Question: I get this error:
'''
No unexpired provisioning profiles found that contain any of the keychain's signing certificates
'''
and part of the problem is that my bundle id is incorrect. But when I try to edit it in xCode, it is grayed out (uneditable).
So I tried to edit it in the Project -> info screen, but in my case I didn't have anything there.
I also edited it in the .plist file, but that didn't make any impact.

Would anyone please be able to help me resolve this.
Thank you.
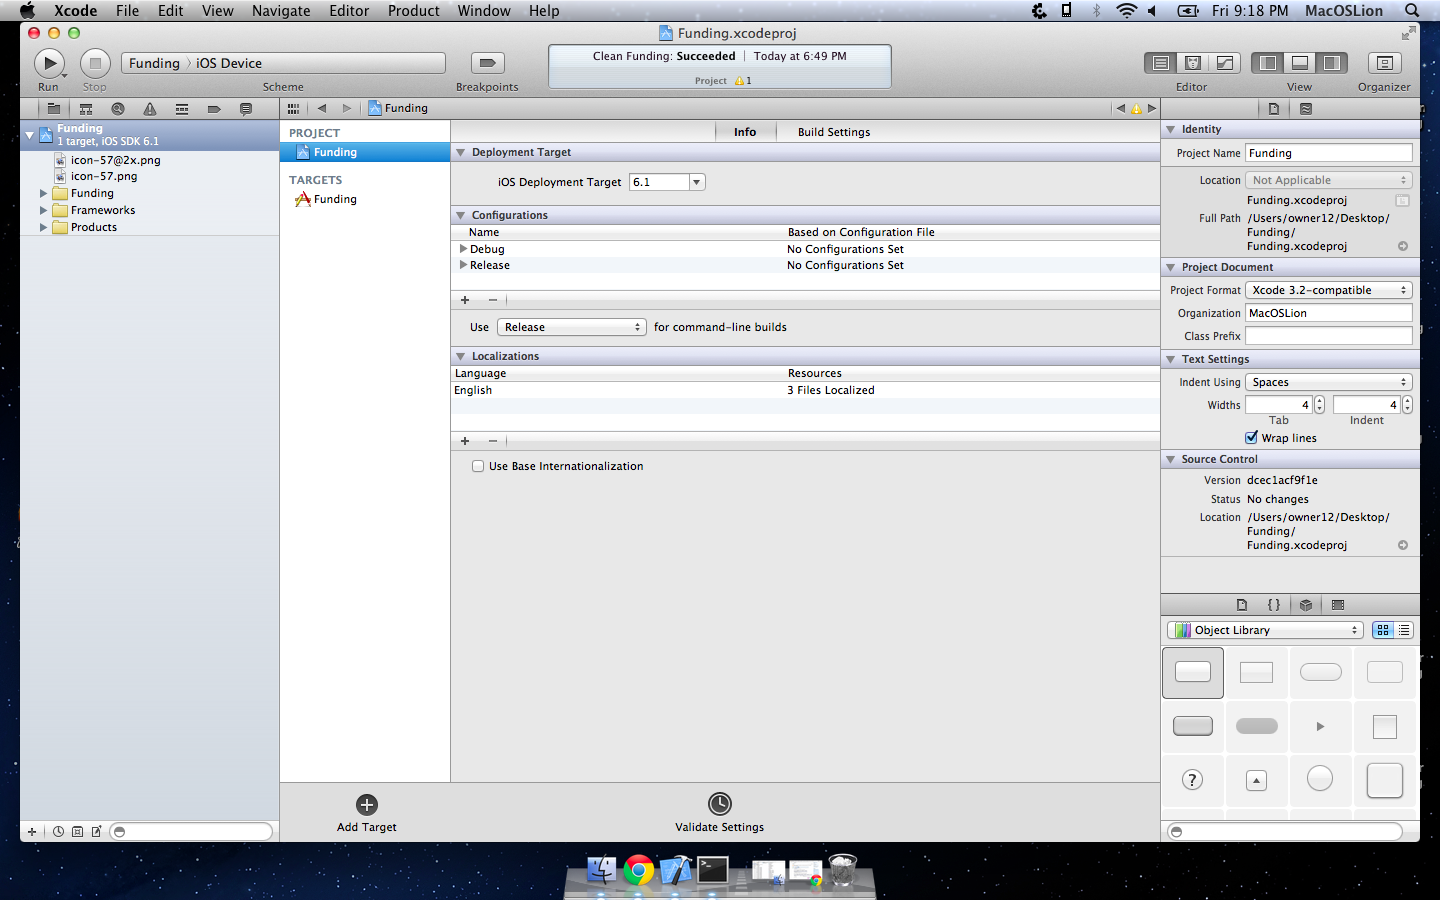
Answer: Click on instead of
The last section of Bundle Identifier(which refers ur app name) may not be editable.
However you can edit the first two sections of Bundle Identifier (e.g. com.domainname will be editable )
Point your cursor position at the end of (at the end of 'com.domainname'. That means 'e') and use key to and it.
Im my screen shot, you can see the 'com-Dev.test' is and .